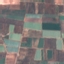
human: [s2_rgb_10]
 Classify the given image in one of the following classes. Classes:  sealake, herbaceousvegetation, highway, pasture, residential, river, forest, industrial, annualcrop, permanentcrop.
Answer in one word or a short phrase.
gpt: PermanentCrop